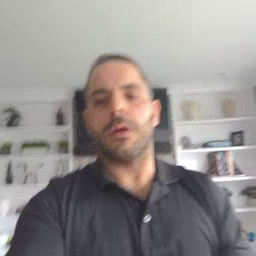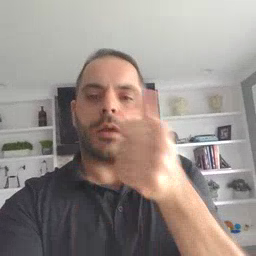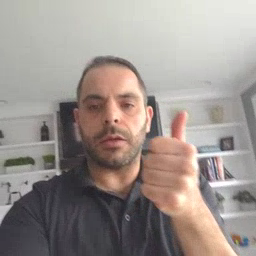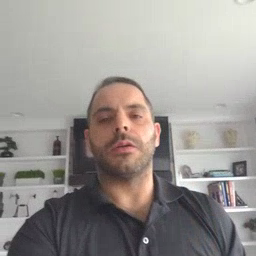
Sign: another